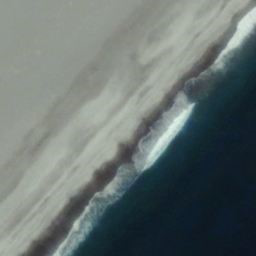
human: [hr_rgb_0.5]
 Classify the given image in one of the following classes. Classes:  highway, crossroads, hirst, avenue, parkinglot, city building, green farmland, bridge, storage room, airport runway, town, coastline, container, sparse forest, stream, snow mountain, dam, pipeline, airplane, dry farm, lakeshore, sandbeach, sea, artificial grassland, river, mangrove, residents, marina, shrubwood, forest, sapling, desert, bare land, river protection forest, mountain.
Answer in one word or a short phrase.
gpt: coastline